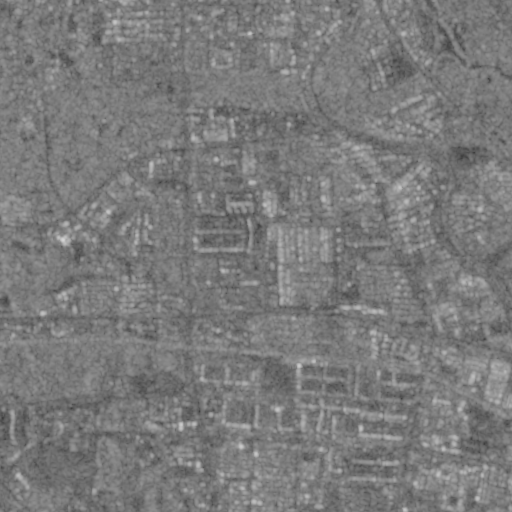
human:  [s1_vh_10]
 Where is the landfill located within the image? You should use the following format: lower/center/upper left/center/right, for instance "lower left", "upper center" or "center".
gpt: The landfill is located in the upper right of the image.
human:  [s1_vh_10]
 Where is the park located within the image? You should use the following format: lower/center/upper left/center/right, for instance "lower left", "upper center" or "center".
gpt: The park is located in the upper left of the image.
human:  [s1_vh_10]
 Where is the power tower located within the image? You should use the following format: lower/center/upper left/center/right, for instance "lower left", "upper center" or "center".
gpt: The power tower is located in the lower of the image.
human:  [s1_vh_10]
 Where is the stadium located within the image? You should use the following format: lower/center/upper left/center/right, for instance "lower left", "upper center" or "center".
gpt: The stadium is located in the center left of the image.
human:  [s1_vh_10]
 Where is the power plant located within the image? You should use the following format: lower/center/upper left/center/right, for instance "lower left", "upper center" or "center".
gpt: There is no power plant in the image.

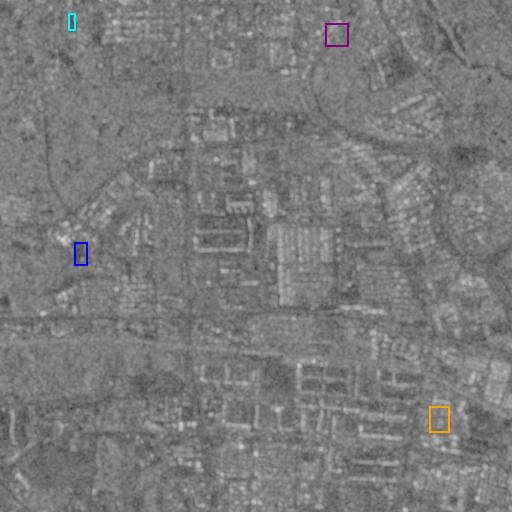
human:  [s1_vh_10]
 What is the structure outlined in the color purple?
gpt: The structure outlined in purple is a landfill.
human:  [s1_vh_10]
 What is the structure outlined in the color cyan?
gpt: The structure outlined in cyan is a park.
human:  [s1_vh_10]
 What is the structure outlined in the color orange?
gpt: The structure outlined in orange is a power substation.
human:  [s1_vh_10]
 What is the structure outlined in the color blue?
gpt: The structure outlined in blue is a stadium.
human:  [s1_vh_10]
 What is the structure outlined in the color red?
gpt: There is no red outline.